Question: I need to figure out how to turn my "name" field to show as separate "first name" and "last name" fields on my query. Here is my data:
'''
set linesize 250
drop table homework1data;
CREATE TABLE homework1data (
name VARCHAR2(30),
address VARCHAR2(30),
location VARCHAR2(30),
zip VARCHAR2(10)
);
INSERT INTO Homework1Data(Name, Address, Location, Zip)
VALUES('Ferguson, Shawn M.', '1940 Fountainview Court', 'Reynoldsburg, Ohio', '43068');
INSERT INTO Homework1Data(Name, Address, Location, Zip)
VALUES('Phillips, George', '19 Pleasant St.', 'Columbus, OH', '43231');
INSERT INTO Homework1Data(Name, Address, Location, Zip)
VALUES('Thompson, Mary', '200 E. Main St.', 'Columbus, Oh', '43215');
INSERT INTO Homework1Data(Name, Address, Location, Zip)
VALUES('Swatson, Robert', '584 Yellowstone Dr.', 'Westerville, OH', '43081');
INSERT INTO Homework1Data(Name, Address, Location, Zip)
VALUES('Banks, Heather T.', '19 Pleasant St.', 'Columbus, Ohio', '43231');
'''
I think I need to use a select statement with LTRIM and RTRIM but unsure of how to do so
I did this to break my fields up:
'''
SELECT substr(name, 1, instr(name, ',')) "Last Name",substr(name, instr(name, ' ', 1)) "First Name", address,substr(location, 1, instr(location, ',')) "City",substr(location, instr(location, ' ', 1)) "State", zip
FROM homework1data
ORDER BY zip, "Last Name" , "First Name";
'''
but now my query report has too much space in between each column so that you have to use to scroll bar to see the last field. Is this adjustable? Tried changing line and pagesize but was unsuccessful.
Also, just realized that for some reason all of my rows have duplicated (can be seen in screenshot), giving me doubles of everything. Not sure how or why this happened?

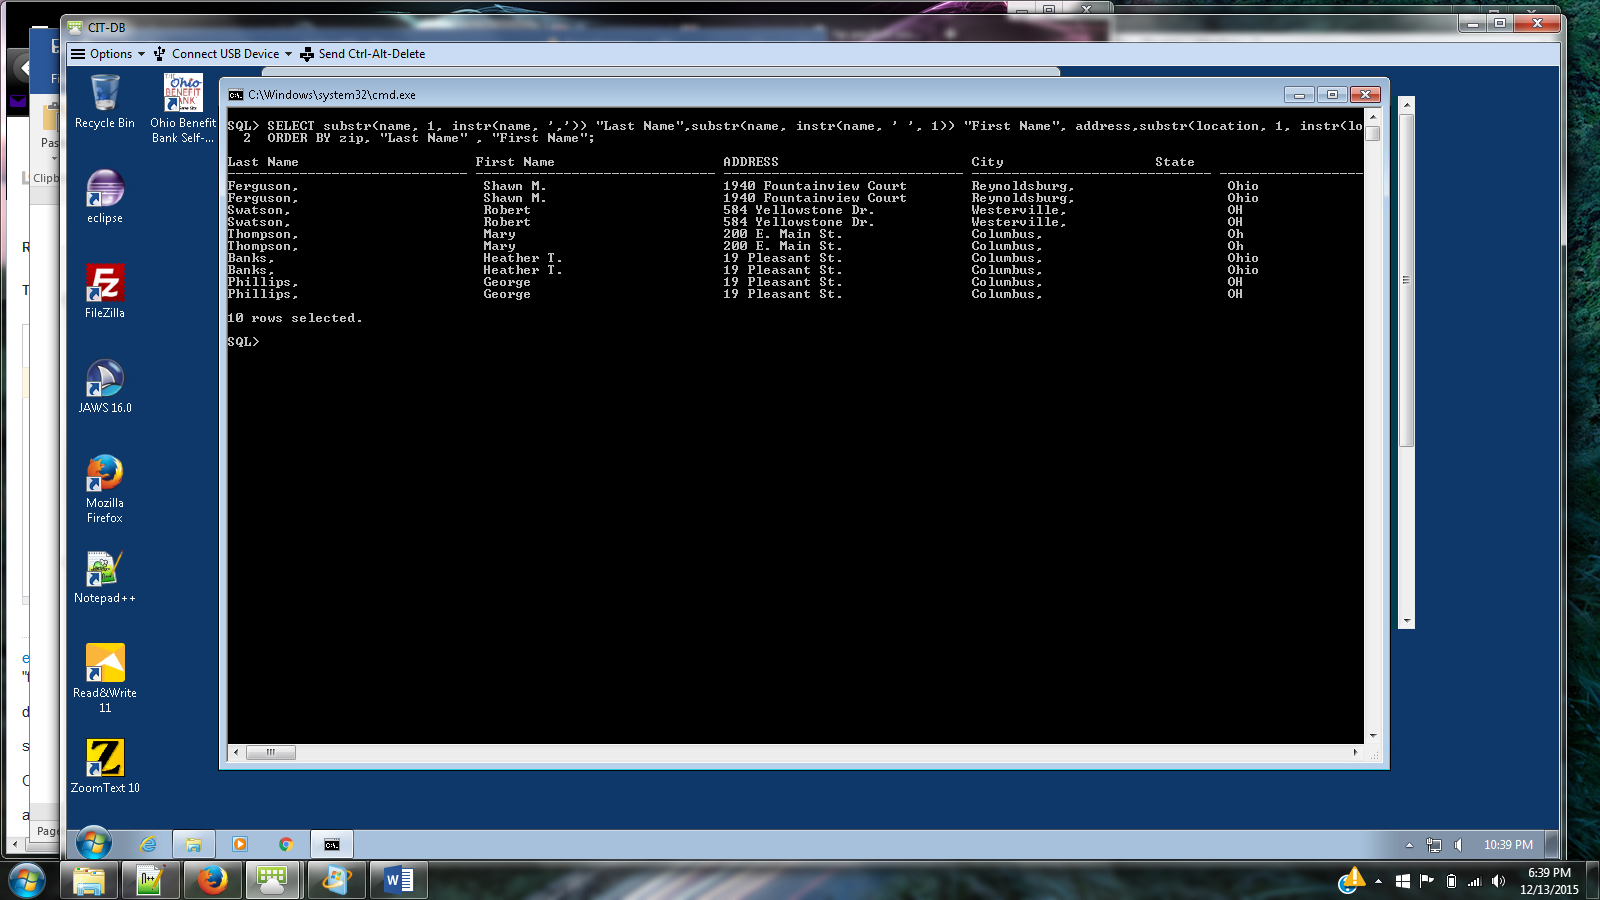
Answer: Try this:
'''
SELECT
SUBSTRING_INDEX(name, ',', 1) AS FirstName,
SUBSTRING_INDEX(name, ',', -1) AS LastName,
address,
SUBSTRING_INDEX(location, ',', 1) AS State,
SUBSTRING_INDEX(location, ',', -1) AS City,
zip
FROM homework1data
'''